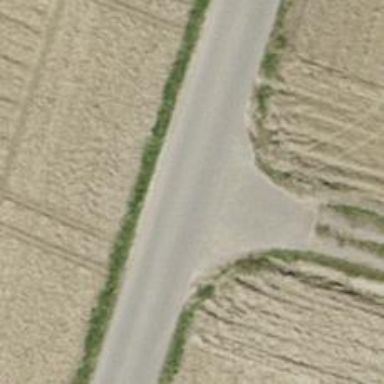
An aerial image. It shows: Unclassified road with asphalt surface.